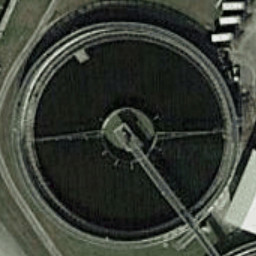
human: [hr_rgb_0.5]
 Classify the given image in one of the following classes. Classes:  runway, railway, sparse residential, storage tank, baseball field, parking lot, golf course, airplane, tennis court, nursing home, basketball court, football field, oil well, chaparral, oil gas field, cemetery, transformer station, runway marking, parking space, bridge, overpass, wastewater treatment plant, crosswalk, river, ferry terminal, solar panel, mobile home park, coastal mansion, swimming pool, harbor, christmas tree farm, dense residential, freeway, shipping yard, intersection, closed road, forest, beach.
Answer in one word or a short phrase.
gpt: wastewater treatment plant